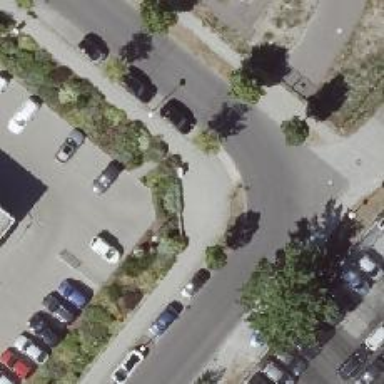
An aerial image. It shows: Sidewalk along the footway.